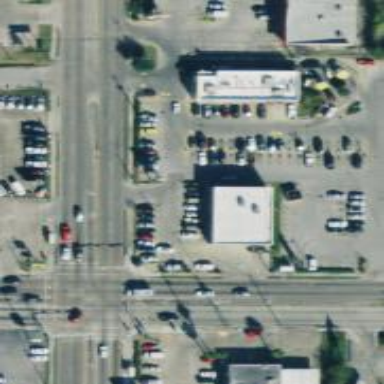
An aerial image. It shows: Parking space is available.